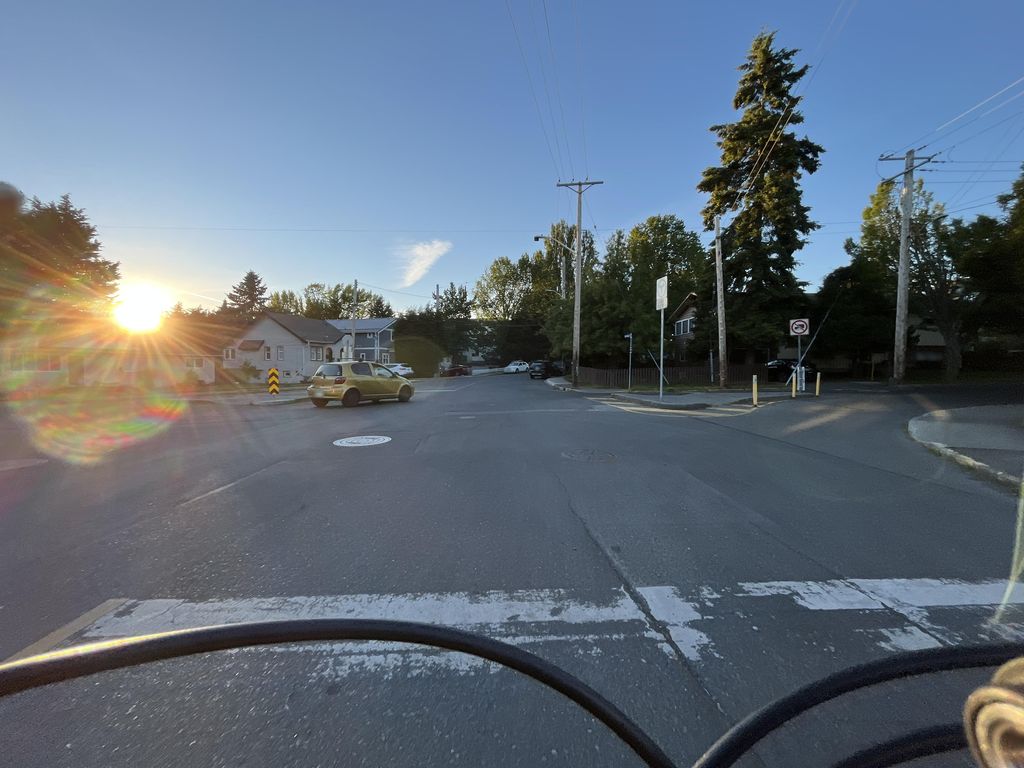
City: victoria